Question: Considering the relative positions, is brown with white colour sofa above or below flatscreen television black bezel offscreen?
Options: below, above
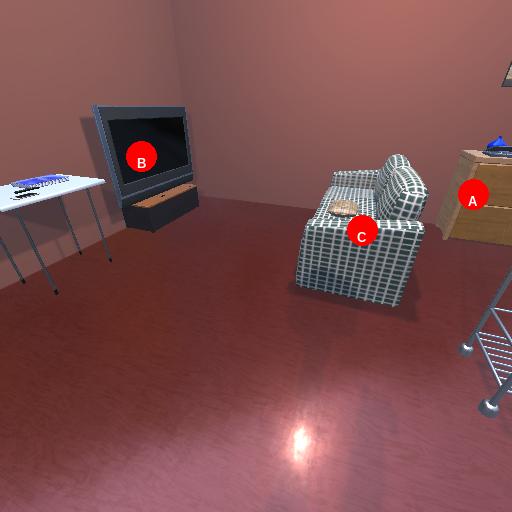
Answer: below